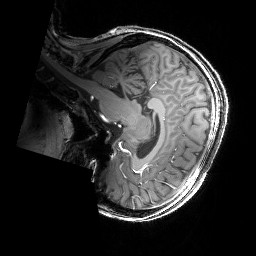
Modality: T1w
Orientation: sagittal
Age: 25
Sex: female
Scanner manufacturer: siemens
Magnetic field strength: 6.98 T
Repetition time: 2.37 s
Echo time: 0.00231 s